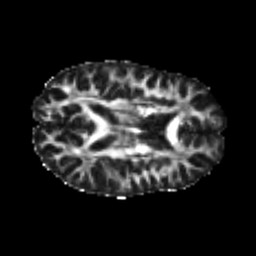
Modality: FA
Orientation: axial
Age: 22
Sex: female
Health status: healthy
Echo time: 0.074 s